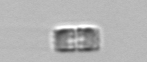
Label: Bacillariophyceae_morphotype1